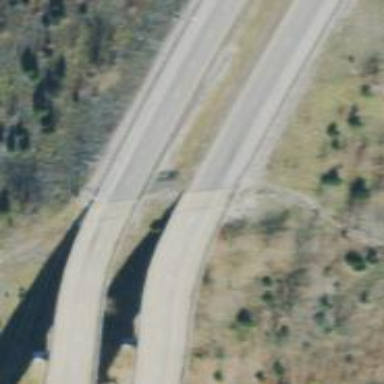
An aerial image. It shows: Trunk road bridge.